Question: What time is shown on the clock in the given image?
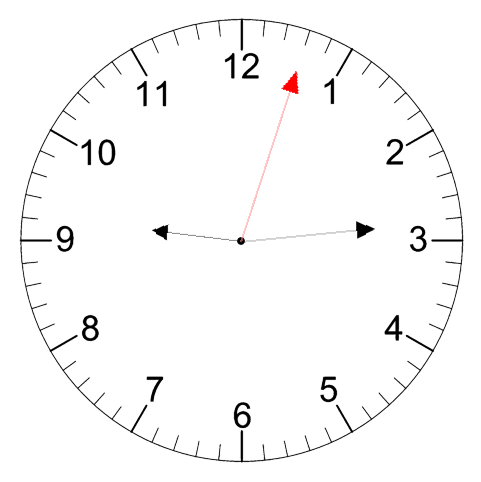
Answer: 09:14:03